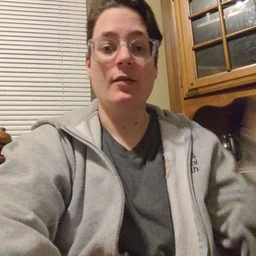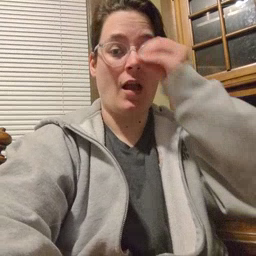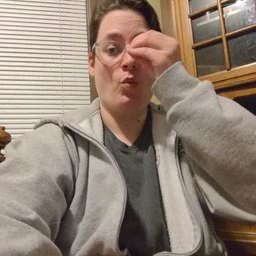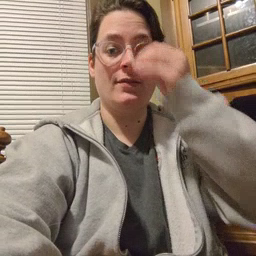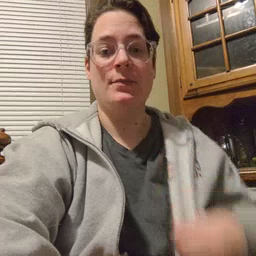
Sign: owl